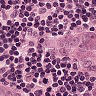
Metastatic tissue present: yes